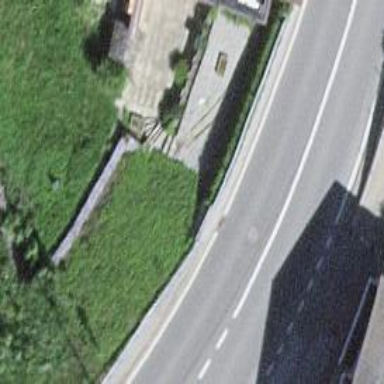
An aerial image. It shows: Sidewalk.